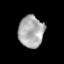
Tissue: prostate
Cell type: Endothelial cells
Senescence score: 0.3204
Nuclear area (px): 788
Mean DAPI intensity: 170.5